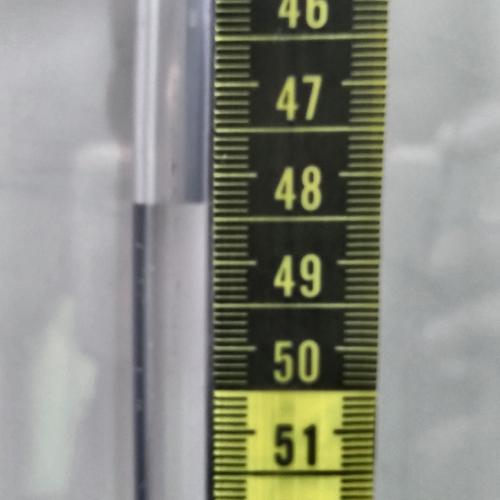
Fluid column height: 48.3 cm